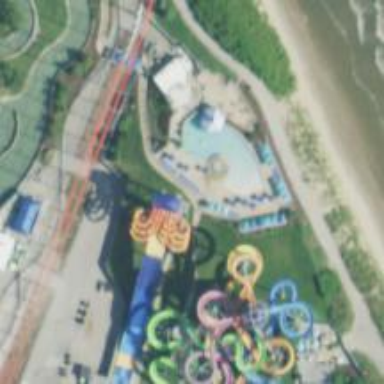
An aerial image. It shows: Tourism attraction featuring water slide.